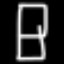
Label: chair